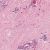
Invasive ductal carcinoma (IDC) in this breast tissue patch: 0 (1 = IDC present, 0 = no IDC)